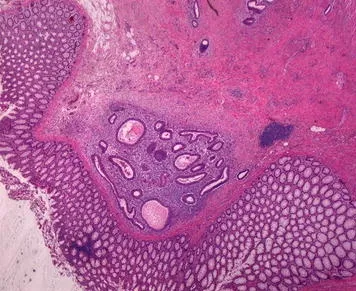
Haematoxylin eosin staining demonstrates sigmoid colon with deeply infiltrating Endometriosis.
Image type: pathology (h&e)